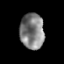
Tissue: prostate
Cell type: T cells
Senescence score: 0.3619
Nuclear area (px): 837
Mean DAPI intensity: 129.431